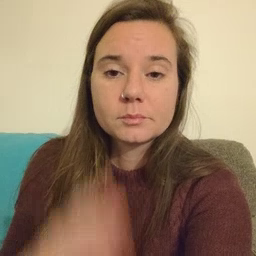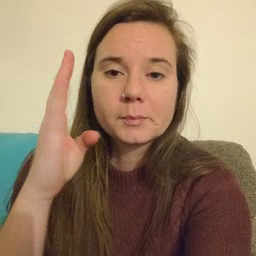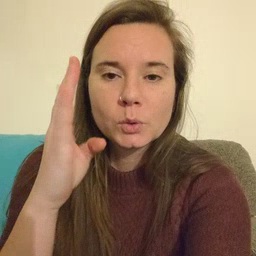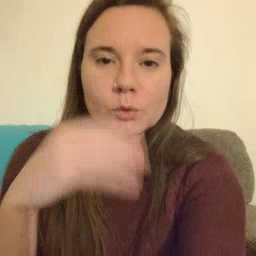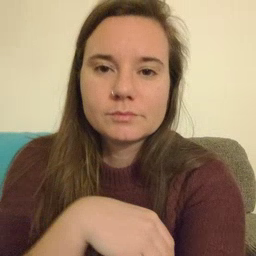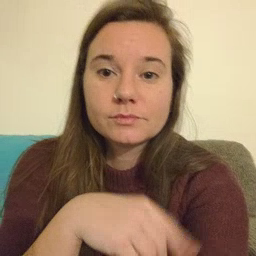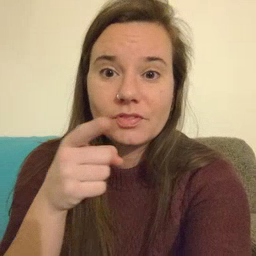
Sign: blue